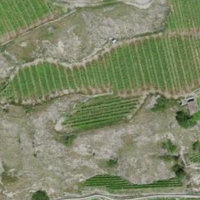
EUNIS habitat code: 40
Species observed at this site:
Prunus mahaleb